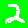
Digit: 2